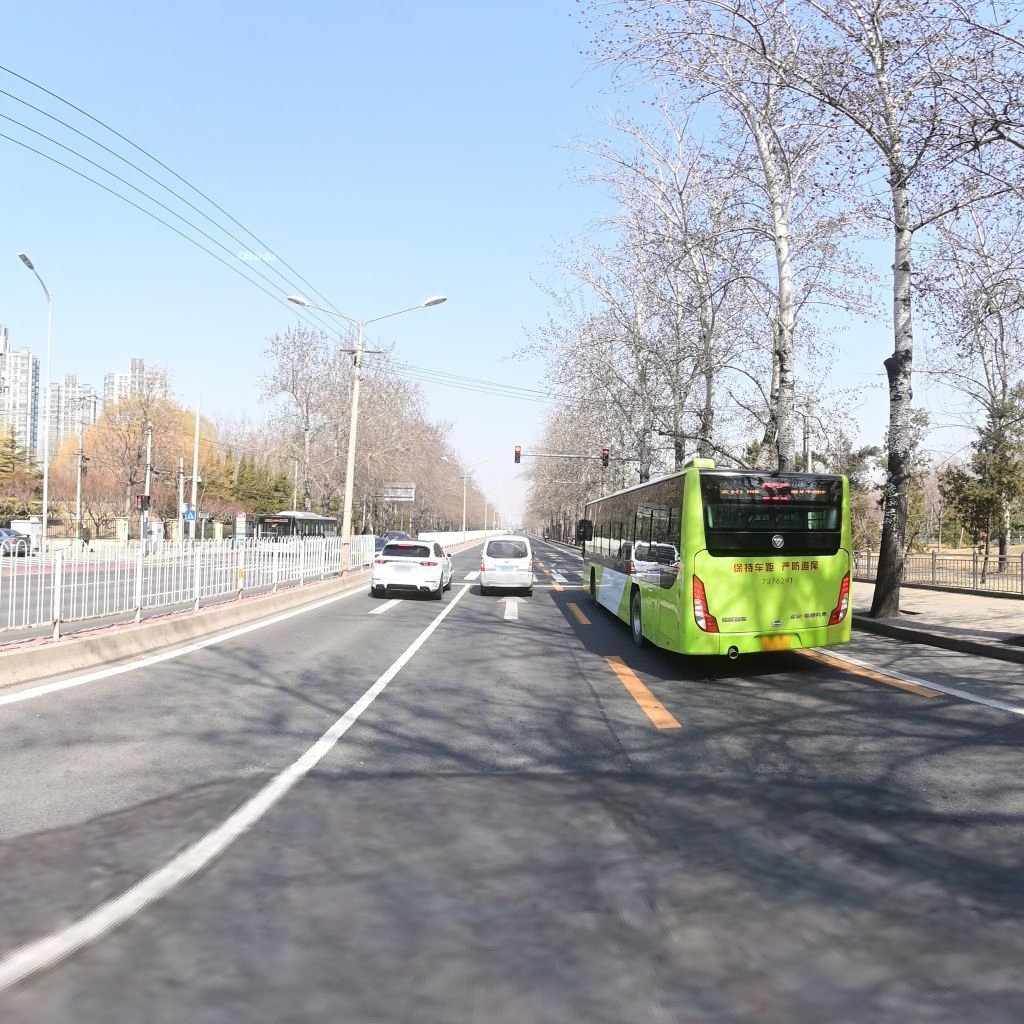
Region: Chaoyang
Road damage annotations: longitudinal patch